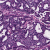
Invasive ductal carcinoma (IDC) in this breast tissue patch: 1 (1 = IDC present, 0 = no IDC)